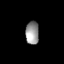
Tissue: lung
Cell type: Epithelial cells
Senescence score: 0.1611
Nuclear area (px): 304
Mean DAPI intensity: 150.194